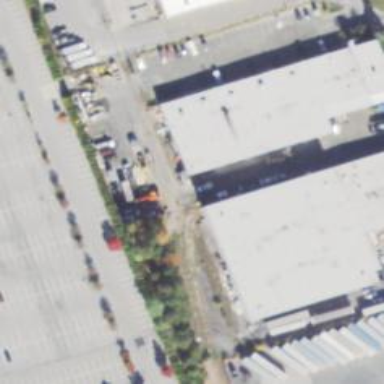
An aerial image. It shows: Commercial building.